Question: I am using jQuery auto-complete plugin in my web project. I want to show 3 element and after that i want to append 'see all results' link to the bottom.
I tried with following code.
'''
$( ".grid-search-box" ).autocomplete({
minLength: 0,
source: temp,
focus: function( event, ui ) {
$( ".grid-search-box" ).val( ui.item.value );
return false;
},
select: function( event, ui ) {
$( ".grid-search-box" ).val( ui.item.value );
return false;
}
}).data( "autocomplete" )._renderItem = function( ul, item )
{
return $( "<li></li>" )
.data( "item.autocomplete", item )
.append( "<a><span class='" + item.status + "'></span>" + item.value + "</a>" )
.appendTo( ul );
};
'''
Can anybody suggest me, how to solve it.
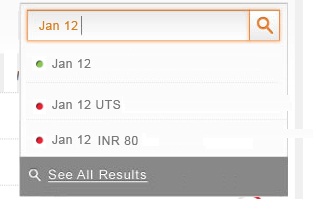
Answer: Here is the demo,
<URL>
I hope you will figure out how to implement.
I managed to update your code,
'''
$( ".grid-search-box" ).autocomplete({
minLength: 0,
source: function(request, response) {
var results = $.ui.autocomplete.filter(temp, request.term);
response(results.slice(0, 3)); //show 3 items.
},
open: function(event, ui) {
$('.ui-autocomplete').append('<li><a href="javascript:alert('redirecting...')">See All Result</a></li>'); //See all results
},
focus: function( event, ui ) {
$( ".grid-search-box" ).val( ui.item.value );
return false;
},
select: function( event, ui ) {
$( ".grid-search-box" ).val( ui.item.value );
return false;
}
}).data( "autocomplete" )._renderItem = function( ul, item ) {
return $( "<li></li>" )
.data( "item.autocomplete", item )
.append( "<a><span class='" + item.status + "'></span>" + item.value + "</a>" )
.appendTo( ul );
};
'''
Demo: <URL>